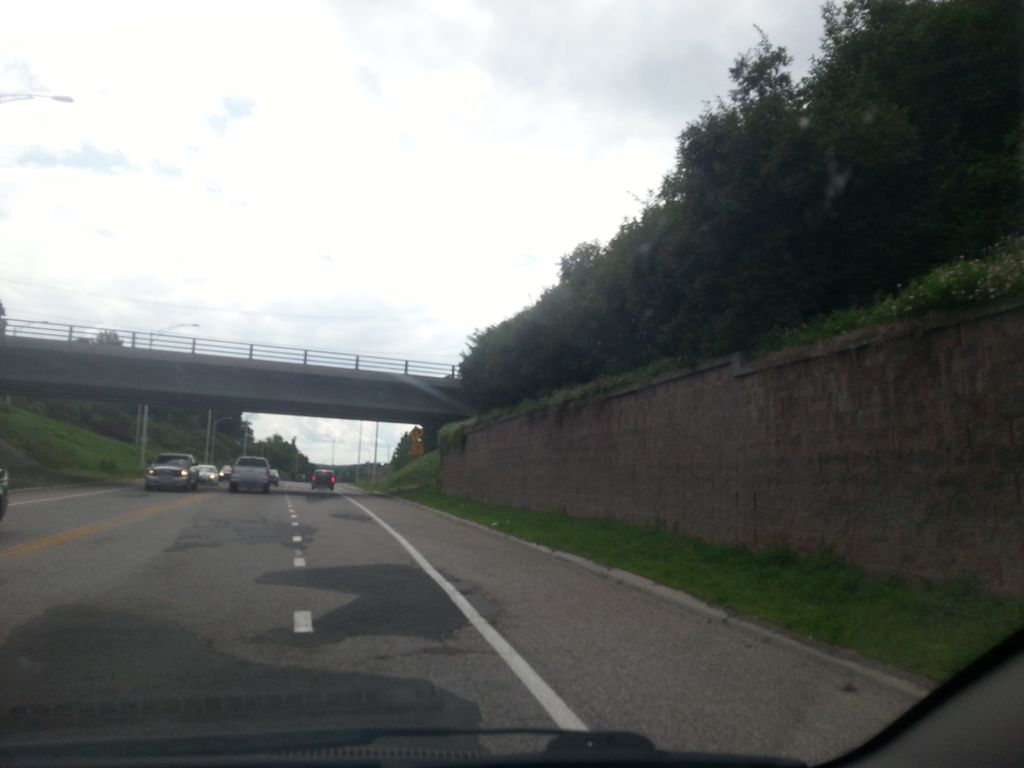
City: ottawa-gatineau